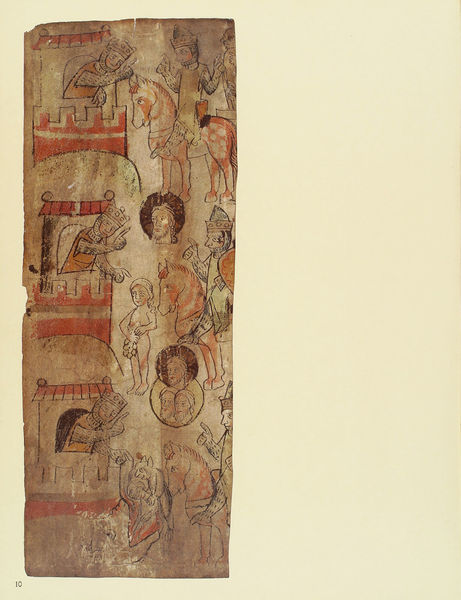
Titel: Willehalm - Handschrift
Künstler: Wolfram von Eschenbach
Institution: Nürnberg, Germanisches Nationalmuseum
Schlagwörter: kopf, mädchen, braun, fenster, reden, szene, zeichnung, dach, rot, malerei, gotik, krone, pferd, reiter, turm, papier, vergilbt, könig, scham, zinnen, buch, burg, illustration, herrscher, ritter, fragment, christus, jesus, ross, teufel, pfer, mittelalter, heilige, fresko, bräunlich, kreuznimbus, buchmalerei, kettenhemd, christuskopf, christushaupt, passsion